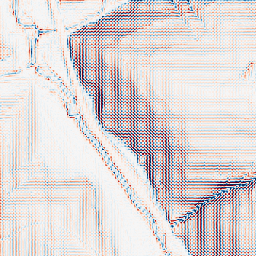
Category: wavelet
Decomposition family: wavelet_dwt
Decomposition parameters: wavelet: haar
level: 2
Upsampling method: sinc_blackman
Upsampling parameters: scale: 8
kernel_size: 16
Upsampling scale: 8